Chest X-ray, AP view. Patient: 30 years old, sex M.
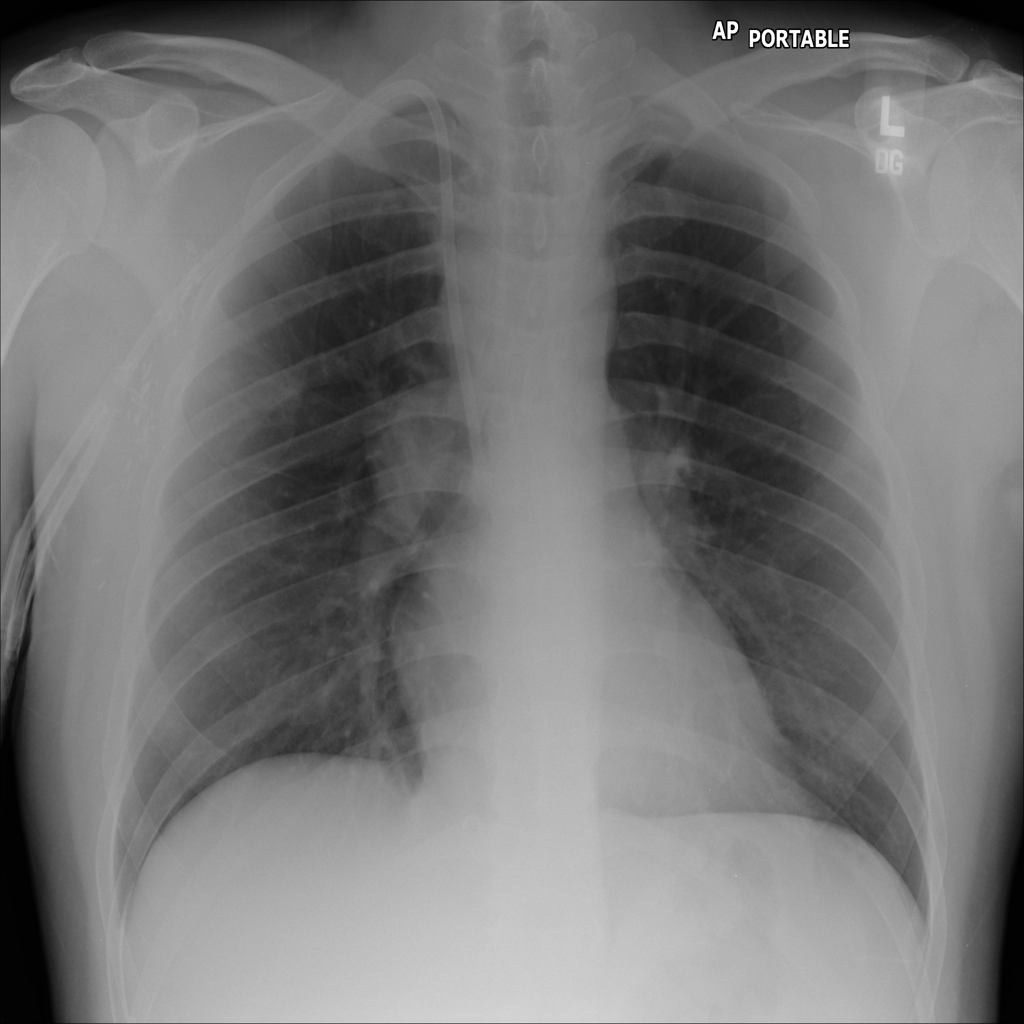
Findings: Mass